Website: home-depot
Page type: customer-info-address
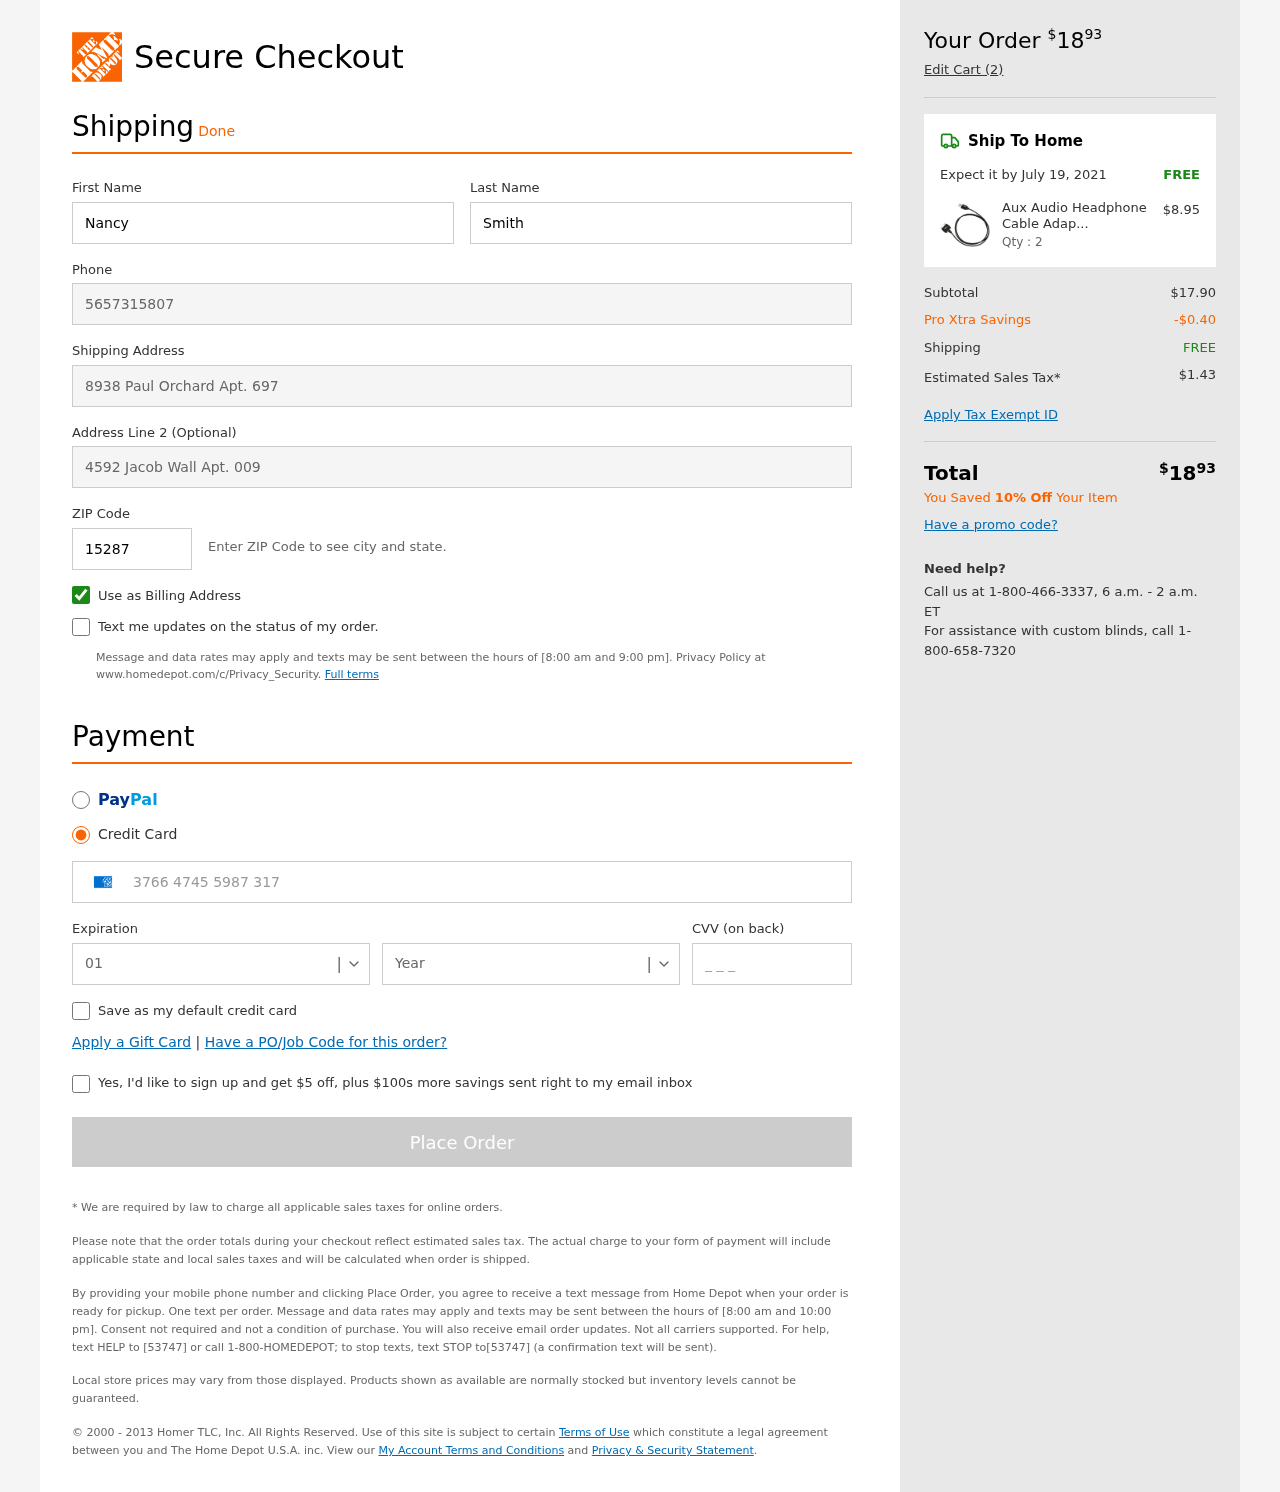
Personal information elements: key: PII_CARD_CVV
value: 9612
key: PII_CARD_EXPIRY_MONTH
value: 01
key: PII_CARD_EXPIRY_YEAR
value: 27
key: PII_CARD_NUMBER
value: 3766 4745 5987 317
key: PII_FIRSTNAME
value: Nancy
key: PII_LASTNAME
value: Smith
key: PII_PHONE
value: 5657315807
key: PII_POSTCODE
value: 15287
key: PII_STREET
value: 8938 Paul Orchard Apt. 697
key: PII_STREET2
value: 4592 Jacob Wall Apt. 009
Product elements: key: PRODUCT1_NAME
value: Aux Audio Headphone Cable Adapter Splitter
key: PRODUCT1_PRICE
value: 8.95
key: PRODUCT1_QUANTITY
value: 2
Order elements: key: ORDER_TOTAL
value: $1893
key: ORDER_NUM_ITEMS
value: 2
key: ORDER_DELIVERY_DATE
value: July 19, 2021
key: ORDER_SHIPPING_COST
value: FREE
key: ORDER_SUBTOTAL
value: $17.90
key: ORDER_DISCOUNT
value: -$0.40
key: ORDER_SHIPPING_COST2
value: FREE
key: ORDER_TAX
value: $1.43
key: ORDER_TOTAL2
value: $1893
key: ORDER_SAVINGS_MESSAGE
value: You Saved 10% Off Your Item